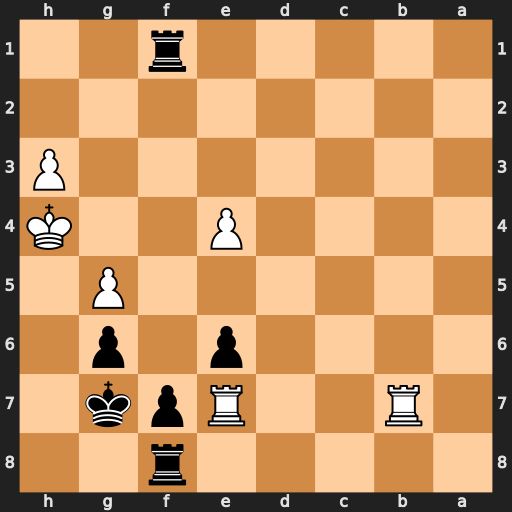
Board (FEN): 5r2/1R2Rpk1/4p1p1/6P1/4P2K/7P/8/5r2
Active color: b
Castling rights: -
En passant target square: -
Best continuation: Rg1 Rxf7+ Rxf7